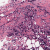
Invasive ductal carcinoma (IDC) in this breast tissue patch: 1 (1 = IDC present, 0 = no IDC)